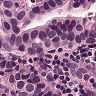
Metastatic tissue present: yes